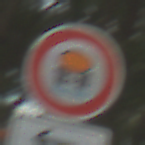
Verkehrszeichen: VerbotFahrzeugeWassergefaehrdenderLadung
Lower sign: RichtungsangabeDurchPfeile2
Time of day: MorningAfternoon
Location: Outdoor (Suburban)
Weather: PartlyCloudy
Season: NotSpecified
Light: Natural